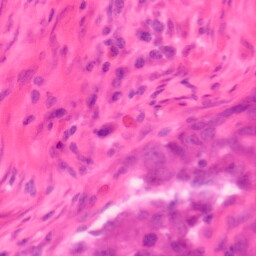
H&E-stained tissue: Colon